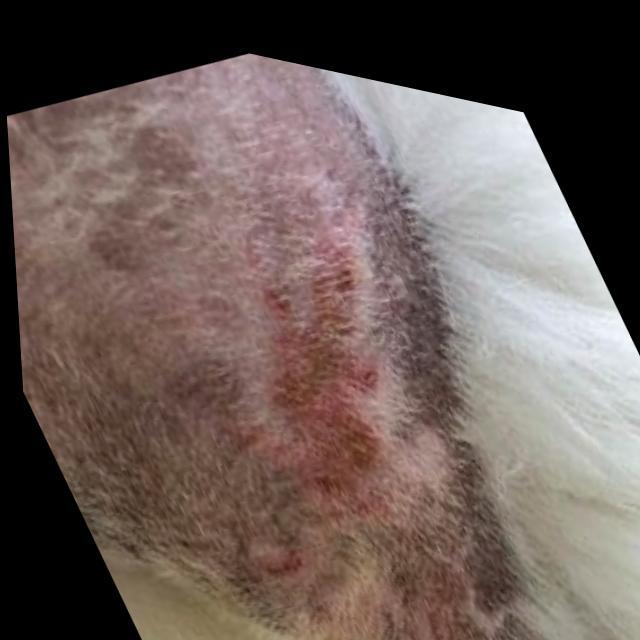
Canine fungal skin infection — characterized by alopecia, scaling, crusting, and circular lesions. Common agents include Malassezia and Candida species.